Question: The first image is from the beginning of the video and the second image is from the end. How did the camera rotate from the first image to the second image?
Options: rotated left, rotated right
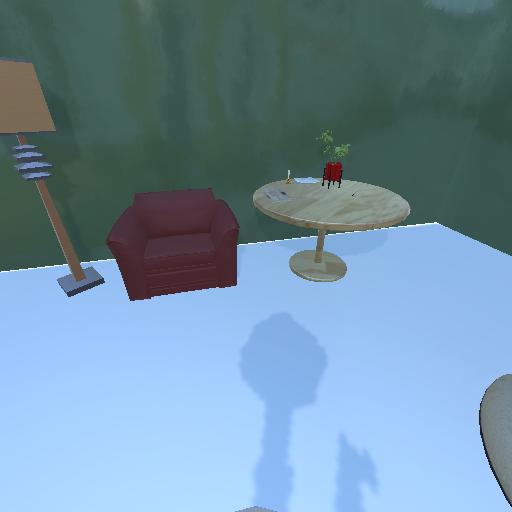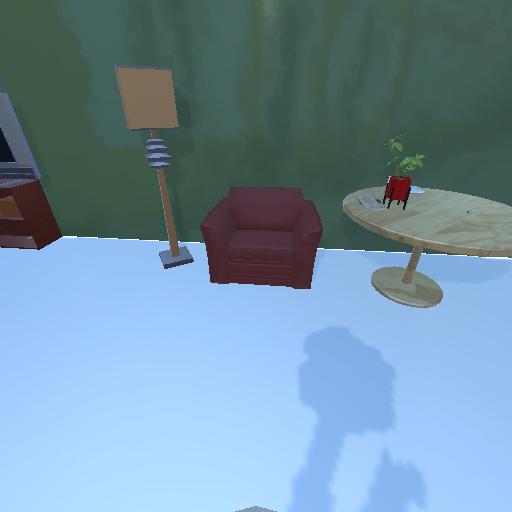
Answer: rotated left